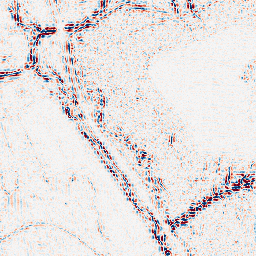
Category: wavelet
Decomposition family: wavelet_biorthogonal
Decomposition parameters: wavelet: bior4.4
level: 2
Upsampling method: quartic
Upsampling parameters: scale: 2
Upsampling scale: 2